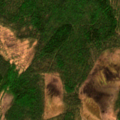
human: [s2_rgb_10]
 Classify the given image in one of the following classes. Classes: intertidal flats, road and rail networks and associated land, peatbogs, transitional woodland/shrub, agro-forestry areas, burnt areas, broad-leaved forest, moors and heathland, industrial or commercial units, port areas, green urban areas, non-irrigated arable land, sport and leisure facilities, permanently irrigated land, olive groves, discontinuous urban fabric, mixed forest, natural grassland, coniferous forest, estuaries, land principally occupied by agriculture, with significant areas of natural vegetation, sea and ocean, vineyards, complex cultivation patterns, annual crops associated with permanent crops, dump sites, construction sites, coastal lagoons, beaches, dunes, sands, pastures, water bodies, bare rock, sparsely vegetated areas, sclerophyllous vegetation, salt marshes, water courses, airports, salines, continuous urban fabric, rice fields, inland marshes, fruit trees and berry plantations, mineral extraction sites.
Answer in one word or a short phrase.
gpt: coniferous forest, mixed forest, peatbogs